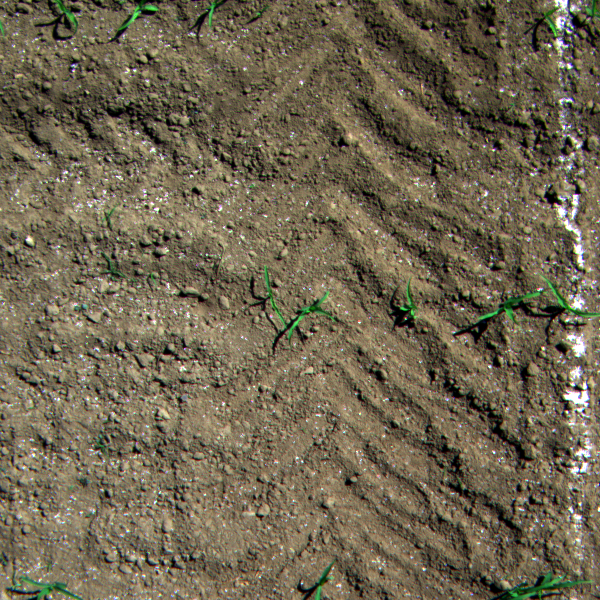
Acquisition date: 2023-05-30
Tile: 0049
Annotated plant instances:
label: maize
label: maize
label: maize
label: maize
label: maize
label: maize
label: maize
label: maize
label: maize
label: maize
label: maize
label: maize
label: maize
label: weed_other
label: barnyard_grass
label: barnyard_grass
label: weed_other
label: amaranth
label: weed_other
label: weed_other
label: amaranth
label: barnyard_grass
label: barnyard_grass
label: barnyard_grass
label: weed_other
label: weed_other
label: barnyard_grass
label: weed_other
label: weed_other
label: maize
label: maize
label: amaranth
label: amaranth
label: barnyard_grass
label: weed_other
label: weed_other
label: weed_other